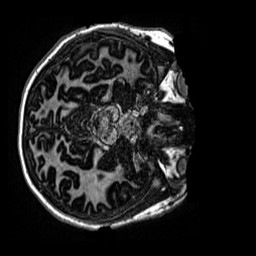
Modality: MP2RAGE
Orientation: axial
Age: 12
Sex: female
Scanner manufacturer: siemens
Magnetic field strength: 3 T
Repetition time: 4 s
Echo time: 0.00299 s